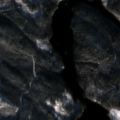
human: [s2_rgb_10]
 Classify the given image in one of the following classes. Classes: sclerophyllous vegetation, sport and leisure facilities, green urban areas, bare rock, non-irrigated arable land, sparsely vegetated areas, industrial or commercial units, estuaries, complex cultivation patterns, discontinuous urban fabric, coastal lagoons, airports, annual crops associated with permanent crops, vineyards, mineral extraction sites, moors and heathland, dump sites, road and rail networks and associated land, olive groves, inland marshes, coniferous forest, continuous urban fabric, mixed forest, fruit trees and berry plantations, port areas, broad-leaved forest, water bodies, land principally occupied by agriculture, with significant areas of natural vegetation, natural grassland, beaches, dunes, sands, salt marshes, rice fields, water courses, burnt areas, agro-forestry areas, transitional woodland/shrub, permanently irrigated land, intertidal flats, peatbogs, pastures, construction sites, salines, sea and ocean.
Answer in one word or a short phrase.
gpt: coniferous forest, mixed forest, water courses